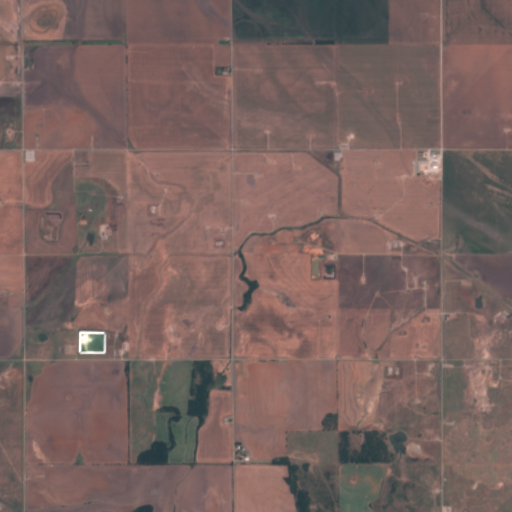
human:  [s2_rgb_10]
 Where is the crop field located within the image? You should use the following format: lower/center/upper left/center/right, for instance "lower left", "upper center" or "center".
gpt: The crop field is located in the center right of the image.
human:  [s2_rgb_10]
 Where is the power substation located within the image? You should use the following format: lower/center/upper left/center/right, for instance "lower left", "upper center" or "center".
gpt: The power substation is located in the upper of the image.
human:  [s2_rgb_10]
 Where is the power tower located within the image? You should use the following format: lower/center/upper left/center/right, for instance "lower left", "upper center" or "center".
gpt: The power tower is located in the left of the image.
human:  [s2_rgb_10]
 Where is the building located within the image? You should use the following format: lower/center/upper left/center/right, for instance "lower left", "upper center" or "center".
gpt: The building is located in the upper right of the image.
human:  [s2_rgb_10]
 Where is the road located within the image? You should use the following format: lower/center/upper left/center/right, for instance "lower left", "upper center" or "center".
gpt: There is no road in the image.